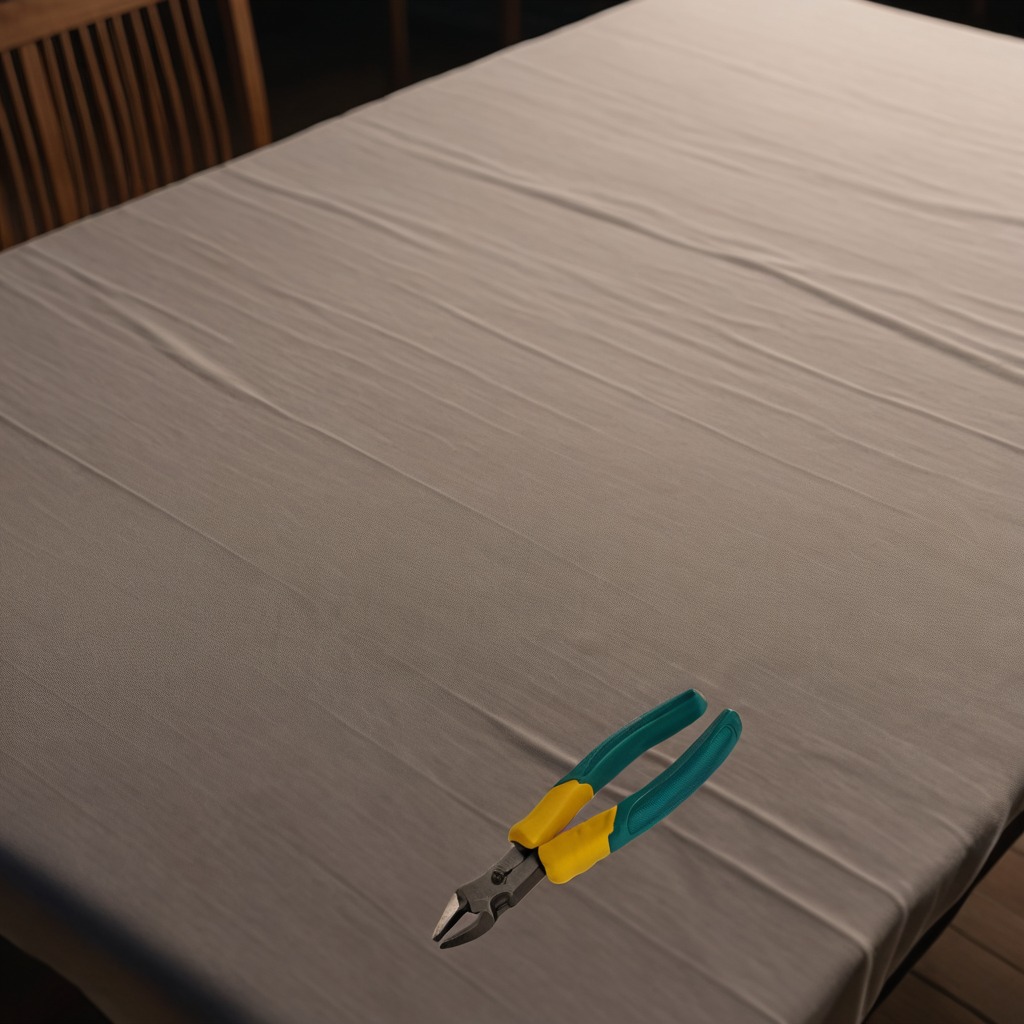
A plier lying on a wooden table inside a workshop at night